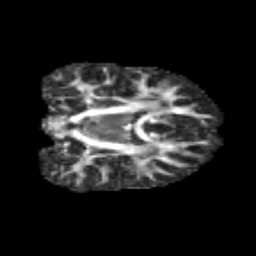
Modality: FA
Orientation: coronal
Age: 12
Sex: male
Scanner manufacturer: siemens
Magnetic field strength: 3 T
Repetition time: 3.8 s
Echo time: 0.07 s